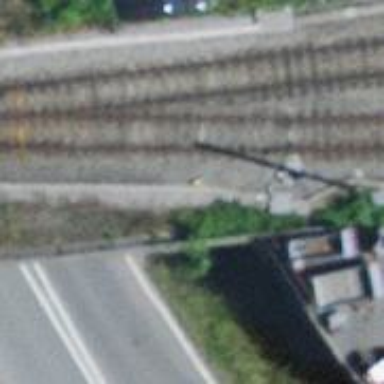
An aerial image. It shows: Bridge carrying single electrified rail track used for siding service. The track is equipped with contact line.